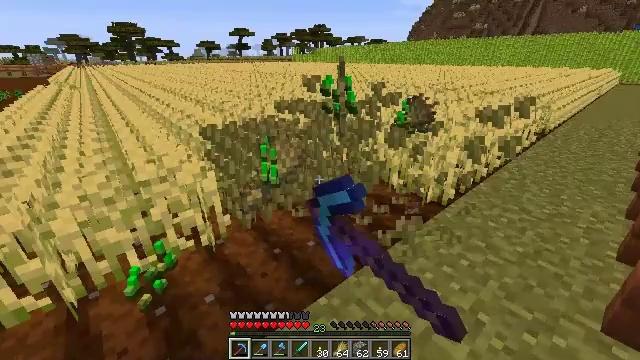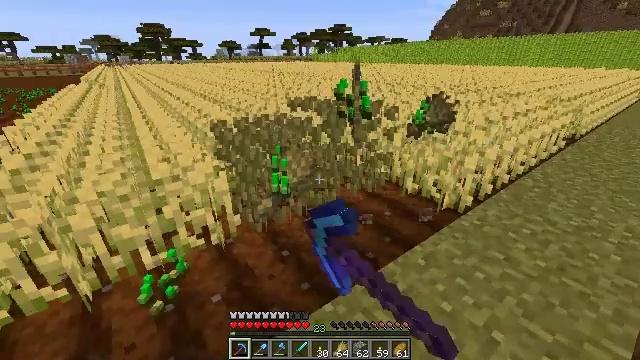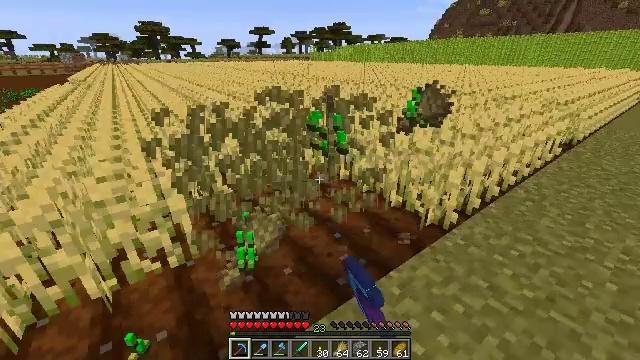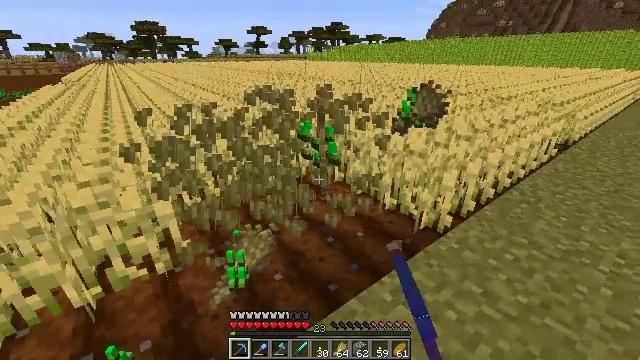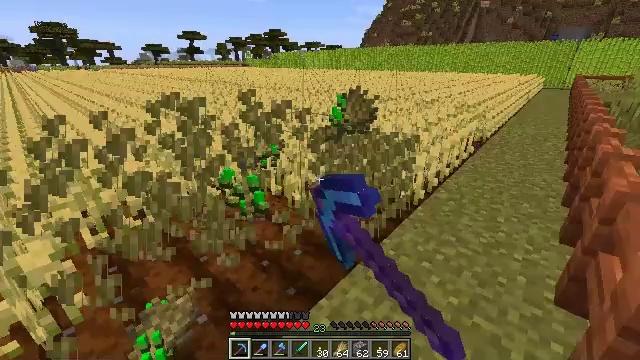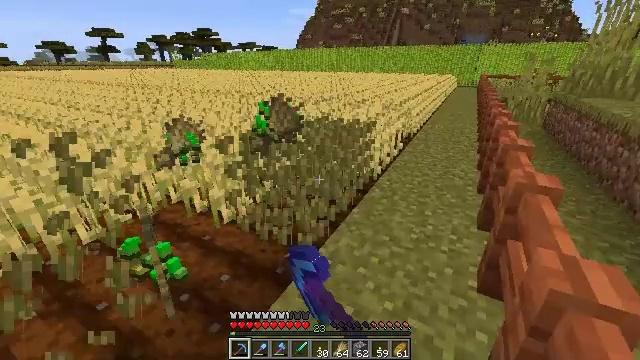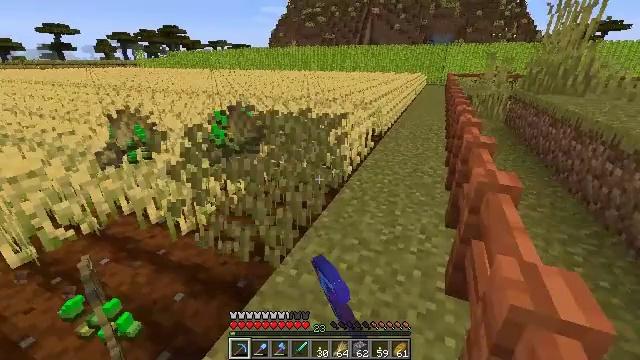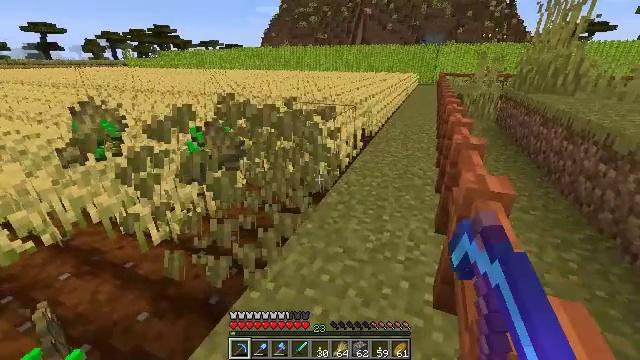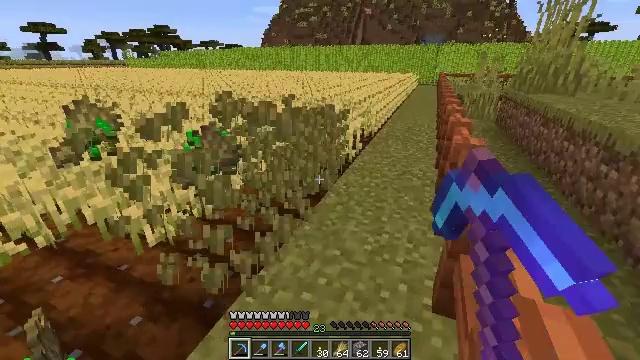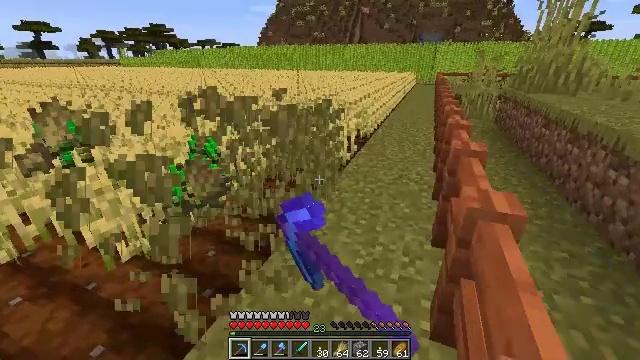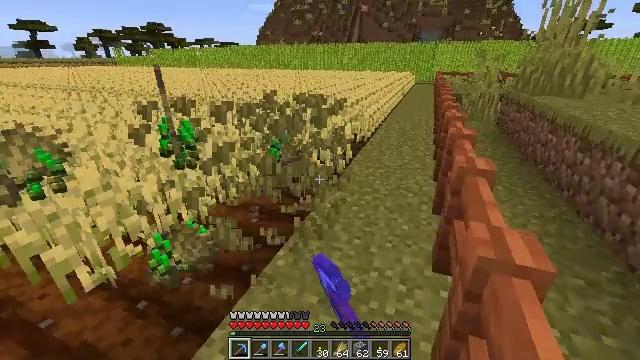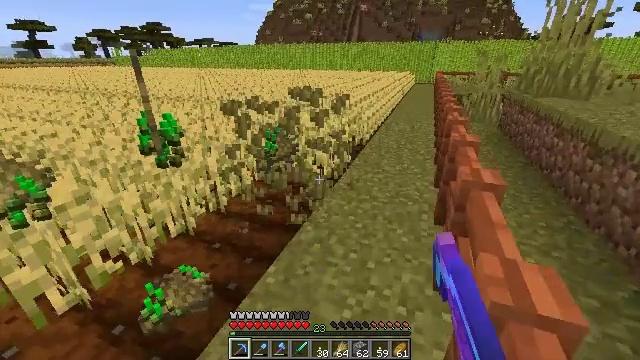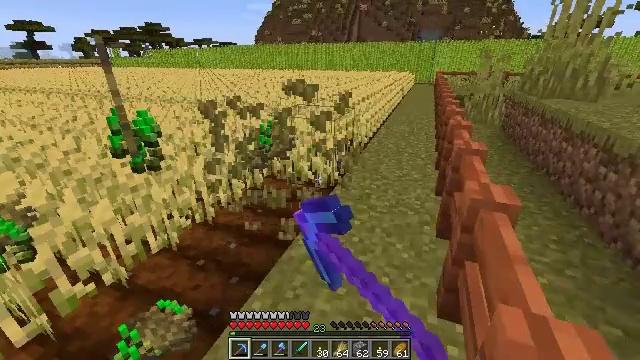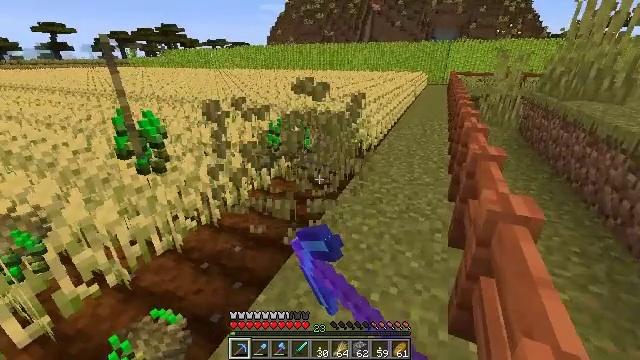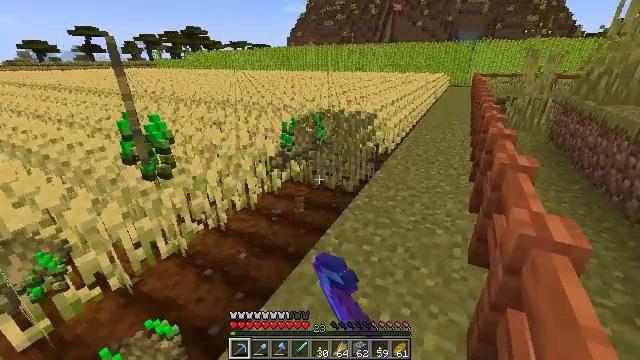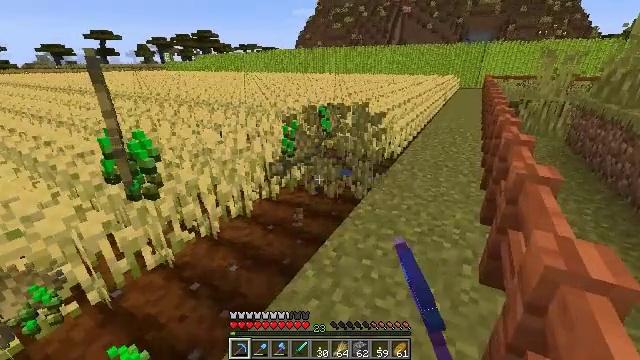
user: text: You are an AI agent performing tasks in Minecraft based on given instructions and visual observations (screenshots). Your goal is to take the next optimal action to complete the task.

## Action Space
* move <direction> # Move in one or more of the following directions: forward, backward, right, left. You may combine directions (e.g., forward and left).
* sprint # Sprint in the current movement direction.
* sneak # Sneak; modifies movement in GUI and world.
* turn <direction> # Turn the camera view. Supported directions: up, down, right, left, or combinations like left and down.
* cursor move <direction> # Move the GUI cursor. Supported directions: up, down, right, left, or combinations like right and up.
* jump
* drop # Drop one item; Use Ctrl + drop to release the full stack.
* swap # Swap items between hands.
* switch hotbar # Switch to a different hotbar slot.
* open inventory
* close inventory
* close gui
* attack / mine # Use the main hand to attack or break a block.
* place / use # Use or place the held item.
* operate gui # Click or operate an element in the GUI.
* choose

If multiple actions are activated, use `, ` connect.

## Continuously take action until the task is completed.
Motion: motion action
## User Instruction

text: Get wheat from the farmland.
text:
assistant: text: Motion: move forward and move right, turn left, attack / mine
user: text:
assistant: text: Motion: move forward and move right, attack / mine
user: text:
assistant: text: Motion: move forward and move right, attack / mine
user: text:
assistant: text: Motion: move forward and move right, turn right and up, attack / mine
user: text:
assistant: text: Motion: move forward and move right, turn right, attack / mine
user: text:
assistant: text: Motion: move forward and move right, turn right, attack / mine
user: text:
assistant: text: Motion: move forward and move right, turn right, attack / mine
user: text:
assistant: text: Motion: move forward and move right, attack / mine
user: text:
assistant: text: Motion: move forward and move right, attack / mine
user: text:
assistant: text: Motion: move forward and move right, attack / mine
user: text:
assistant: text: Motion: move forward and move right, attack / mine
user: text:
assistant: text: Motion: move forward and move right, attack / mine
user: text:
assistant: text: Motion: move forward and move right, turn left, attack / mine
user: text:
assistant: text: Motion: move forward and move right, turn left, attack / mine
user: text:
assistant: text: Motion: move forward and move right, turn left, attack / mine
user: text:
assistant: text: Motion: move forward and move right, attack / mine
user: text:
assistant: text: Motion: move forward and move right, turn left, attack / mine
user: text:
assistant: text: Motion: move forward and move right, turn left, attack / mine
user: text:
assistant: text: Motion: move forward, turn left, attack / mine
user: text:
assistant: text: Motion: move forward and move left, turn left, attack / mine
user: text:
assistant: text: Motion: move forward and move left, turn left, attack / mine
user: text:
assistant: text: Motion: move forward and move left, turn left, attack / mine
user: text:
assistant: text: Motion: move forward and move left, turn left, attack / mine
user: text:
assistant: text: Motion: move forward and move left, turn left, attack / mine
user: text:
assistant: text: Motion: move forward and move left, turn left, attack / mine
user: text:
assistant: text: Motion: move forward and move left, turn left, attack / mine
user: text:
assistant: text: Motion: move forward and move left, turn left, attack / mine
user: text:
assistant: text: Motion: move forward and move left, turn left, attack / mine
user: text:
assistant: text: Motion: move forward and move left, turn left, attack / mine
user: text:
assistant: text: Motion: move forward and move left, turn left, attack / mine